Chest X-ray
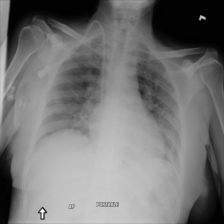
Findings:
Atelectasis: negative
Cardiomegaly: negative
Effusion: negative
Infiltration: negative
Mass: negative
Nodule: negative
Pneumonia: negative
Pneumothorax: negative
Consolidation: negative
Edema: negative
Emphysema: negative
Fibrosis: negative
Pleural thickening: negative
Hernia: negative